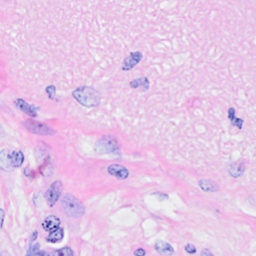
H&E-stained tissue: Breast